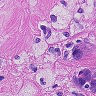
Metastatic tissue present: yes